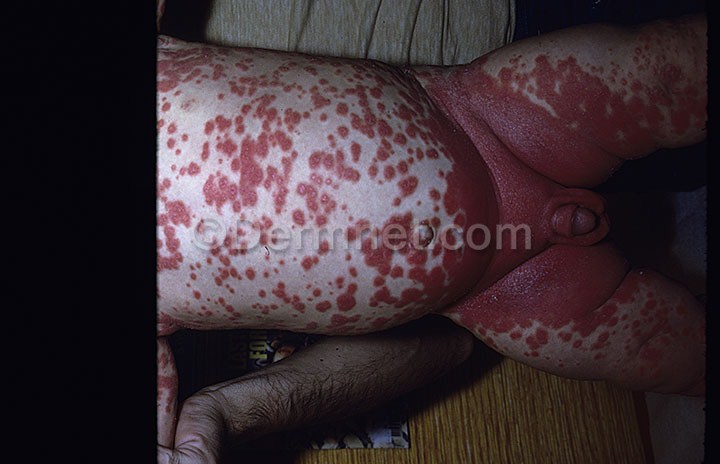
Disease: Psoriasis pictures Lichen Planus and related diseases